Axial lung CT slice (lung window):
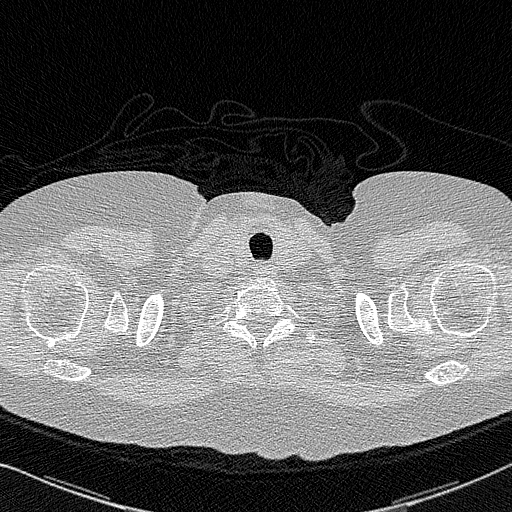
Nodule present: no